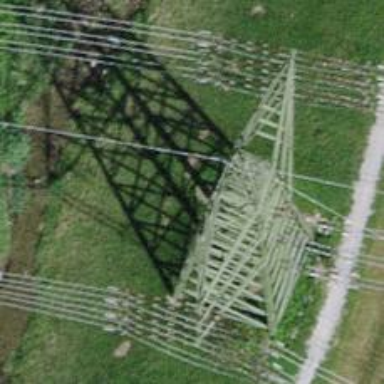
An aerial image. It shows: Power line is depicted.